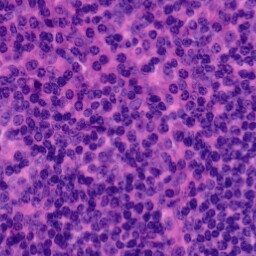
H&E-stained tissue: Tonsil